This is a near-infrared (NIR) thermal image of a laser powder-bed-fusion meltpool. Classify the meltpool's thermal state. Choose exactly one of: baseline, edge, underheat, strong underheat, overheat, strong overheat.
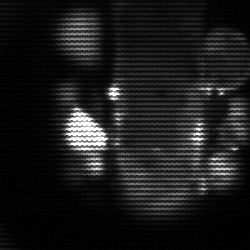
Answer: strong underheat